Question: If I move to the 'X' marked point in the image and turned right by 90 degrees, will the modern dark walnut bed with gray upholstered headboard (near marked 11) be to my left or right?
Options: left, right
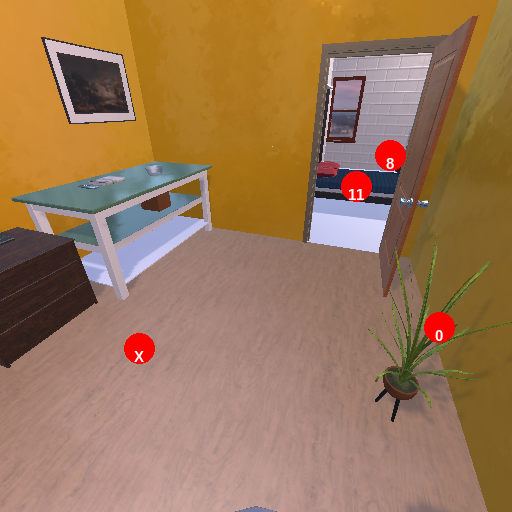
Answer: left